Question: Me and my dev team have a project that .... us from using a handheld barcode scanner. In order to do the job we have to convert the barcode scanner signal into a raw data and send that data trough RS232 to our PC and then process it with VB.net app. I already got the raw data that i want to process, the problem is the raw data only contain non-printable ascii char that starting from 220 up to 255. my question is there any method to decode the raw data into a meaningful printable-ascii (in any language like java,ruby, etc)?
Scanner used is <URL>.
The default setting for the scanner is outputting it's data trough USB and it's autodetected as HID keyboard, this isn't a common approach but sometimes as an egineer on my team I have try another one. so I think I captured it properly tough a custom hardware for serial connection needed. I removed the default USB port and change it to rj45 signal with MAX487 IC and then convert it back to rs232 level so I can feed the signal directly to COM1 of my PC
Data returned:
'''
250 224 250 221 255 224 221 255 248 224 248 221 255 224 253 255 221 255 224 221 255 221 255 224 221 255 253 255 224 221 255 221 255 224 253 255 253 255 224 221 255 221 255 224 253 255 246 224 246 233 224 233
'''
From image:

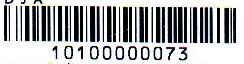
Answer: If you have changed the scanner cable from a USB to serial configuration you would usually need to configure the scanner interface to use the serial connection (see this <URL>.